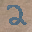
Label: 2